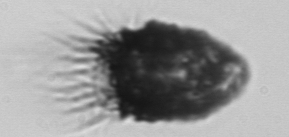
Label: Stenosemella_pacifica